Question: I want to implement a pentagonal shaped chart according to my historical data saved in database in PHP. In fact I want to use it in CakePHP.
Need yours help either by providing any chart api link or any library available online.
Thanks in advance.

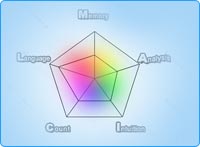
Answer: These are called radar charts, not pentagonal charts.
You can use this Javascript library: <URL>
Or use the pChart PHP library: <URL>